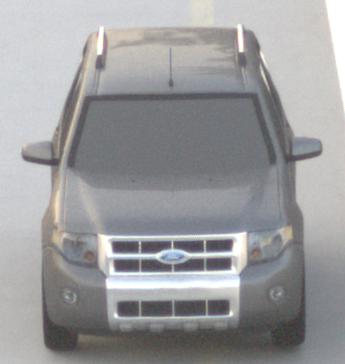
Make: Ford
Model: Escape Hybrid
Detailed model: -
Model produced from: 2004
Model produced until: 2012
Doors: 5
Color: gray
Road condition: dry road
Daytime: sunrise or sunset
Contrast: low contrast